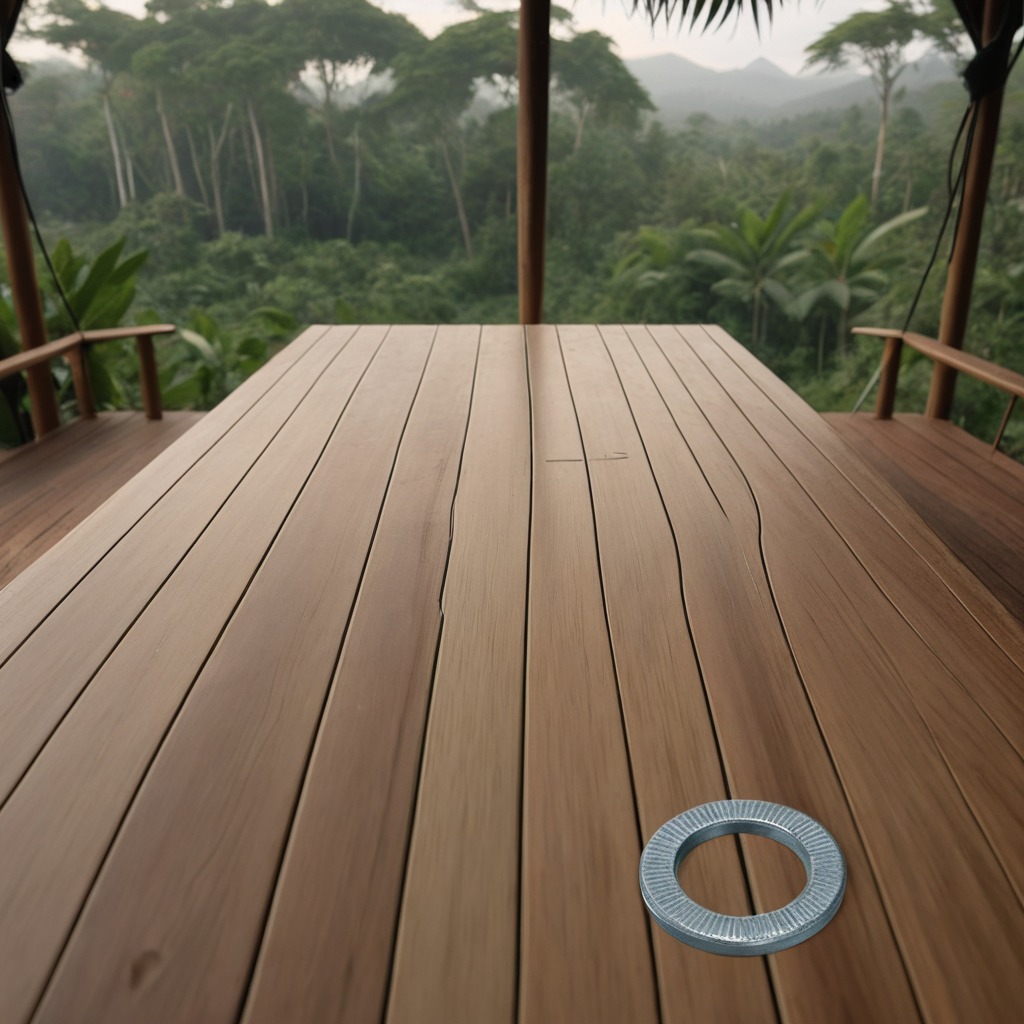
A flat metal washer lying on a clean wooden table inside a jungle field workshop tent humid ambient light worn but